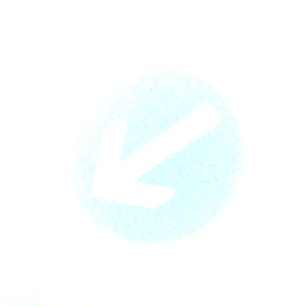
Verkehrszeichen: VorgeschriebeneVorbeifahrtLinks
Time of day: MorningAfternoon
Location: Outdoor (Nature)
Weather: Clear
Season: NotSpecified
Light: Natural